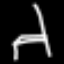
Label: chair